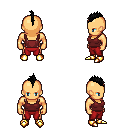
a pixel art fantasy rpg character, male body template, human, tanned skin, maroon pirate shirt, red pants, black mohawk hairstyle, gold boots, four views (front, back, left, right), 2x2 character sprite sheet, small pixel art, hard edges, no anti-aliasing